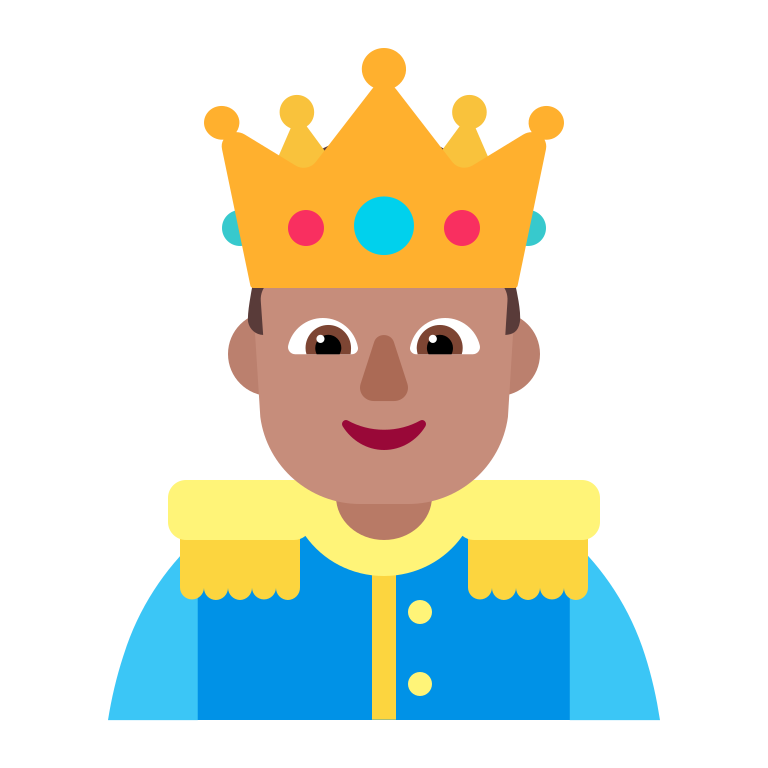
prince flat